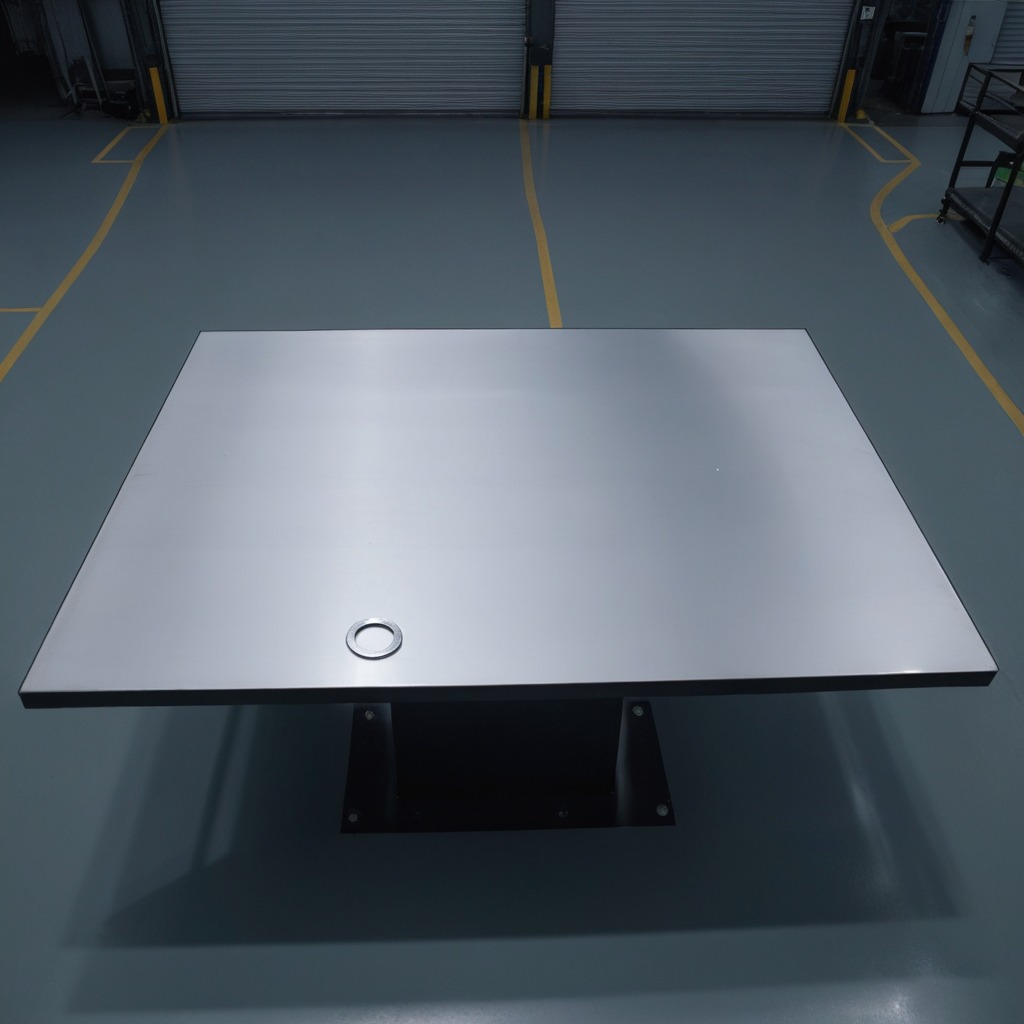
A flat metal washer is lying on the tabletop.